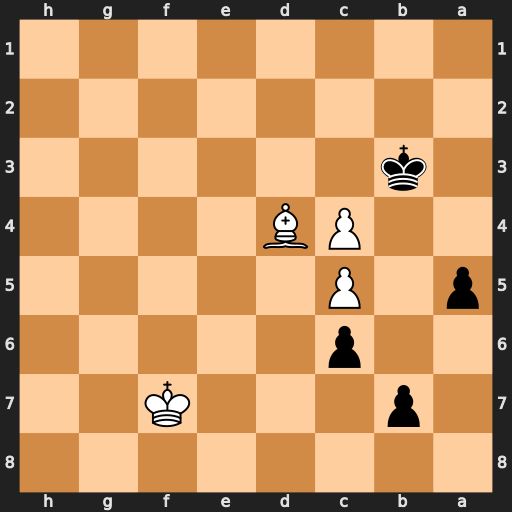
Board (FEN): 8/1p3K2/2p5/p1P5/2PB4/1k6/8/8
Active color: b
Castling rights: -
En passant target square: -
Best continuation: Kxc4 Bf2 Kd5